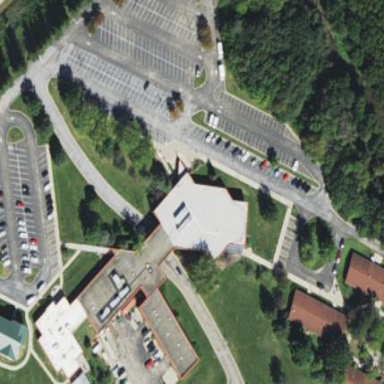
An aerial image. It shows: College building.